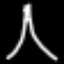
Label: The Eiffel Tower